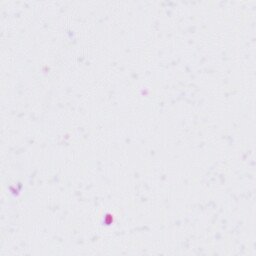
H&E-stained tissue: Liver